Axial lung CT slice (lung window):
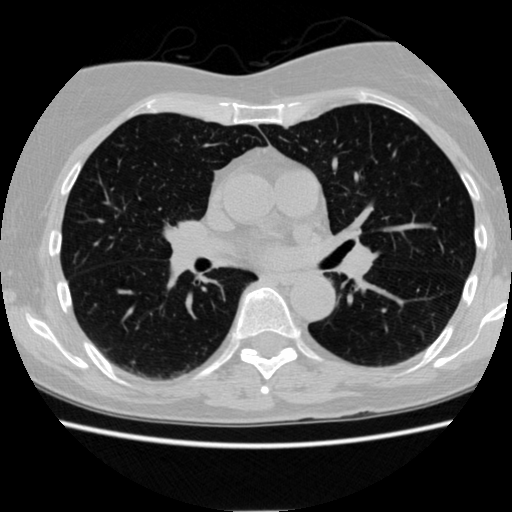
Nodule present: no